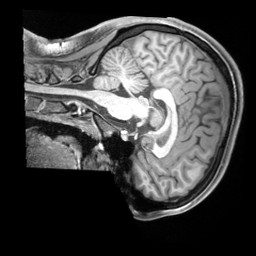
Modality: T1w
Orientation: sagittal
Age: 20
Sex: female
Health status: ill
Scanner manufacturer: siemens
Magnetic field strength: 3 T
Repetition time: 2.2 s
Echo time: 0.00218 s